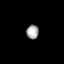
Tissue: lung
Cell type: Fibroblasts
Senescence score: 0.7461
Nuclear area (px): 166
Mean DAPI intensity: 167.699